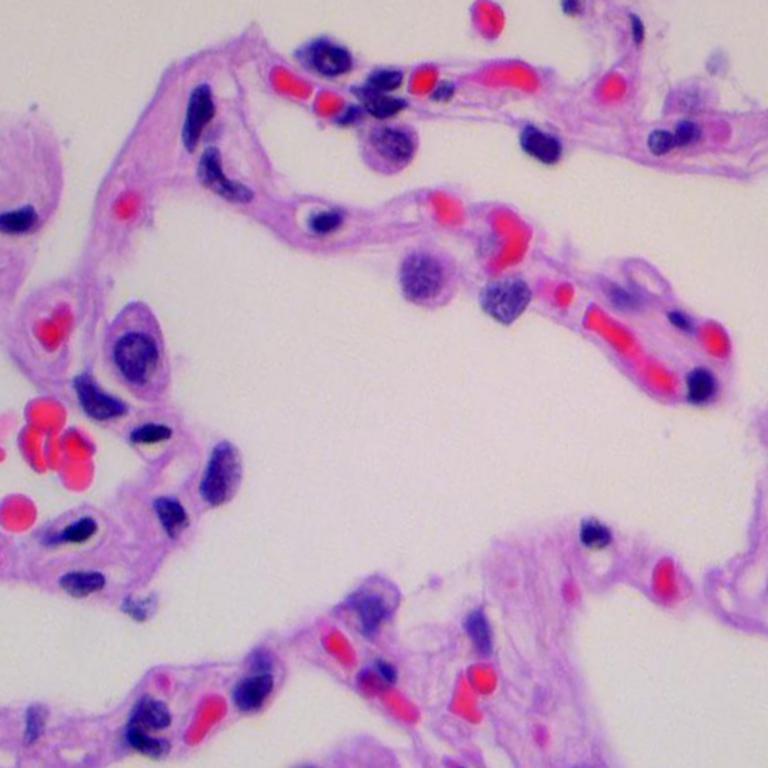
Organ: lung
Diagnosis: benign